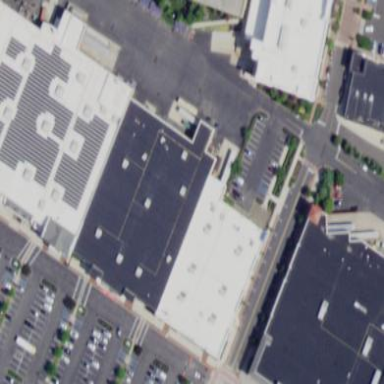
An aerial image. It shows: Building.